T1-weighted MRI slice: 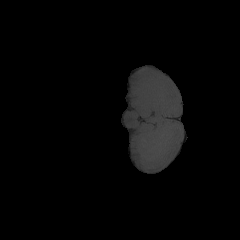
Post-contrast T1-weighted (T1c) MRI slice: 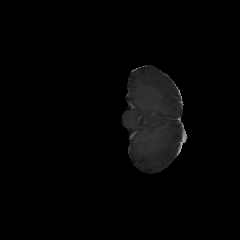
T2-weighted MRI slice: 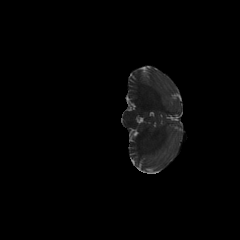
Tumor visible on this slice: no